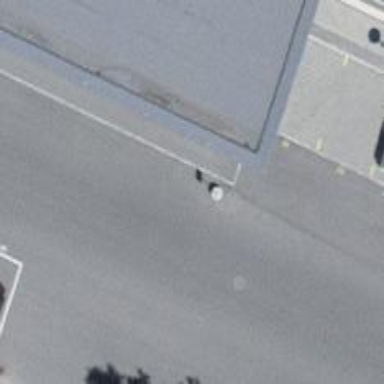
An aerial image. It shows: Bus stop with shelter.